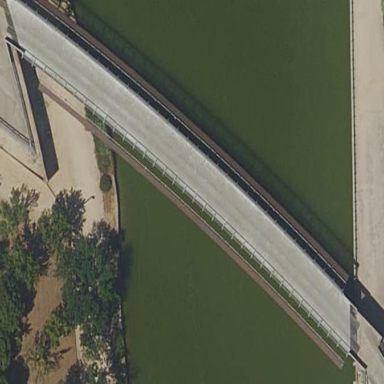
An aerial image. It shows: Bridge with beam structure.